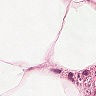
Metastatic tissue present: no